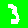
Digit: 3